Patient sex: M
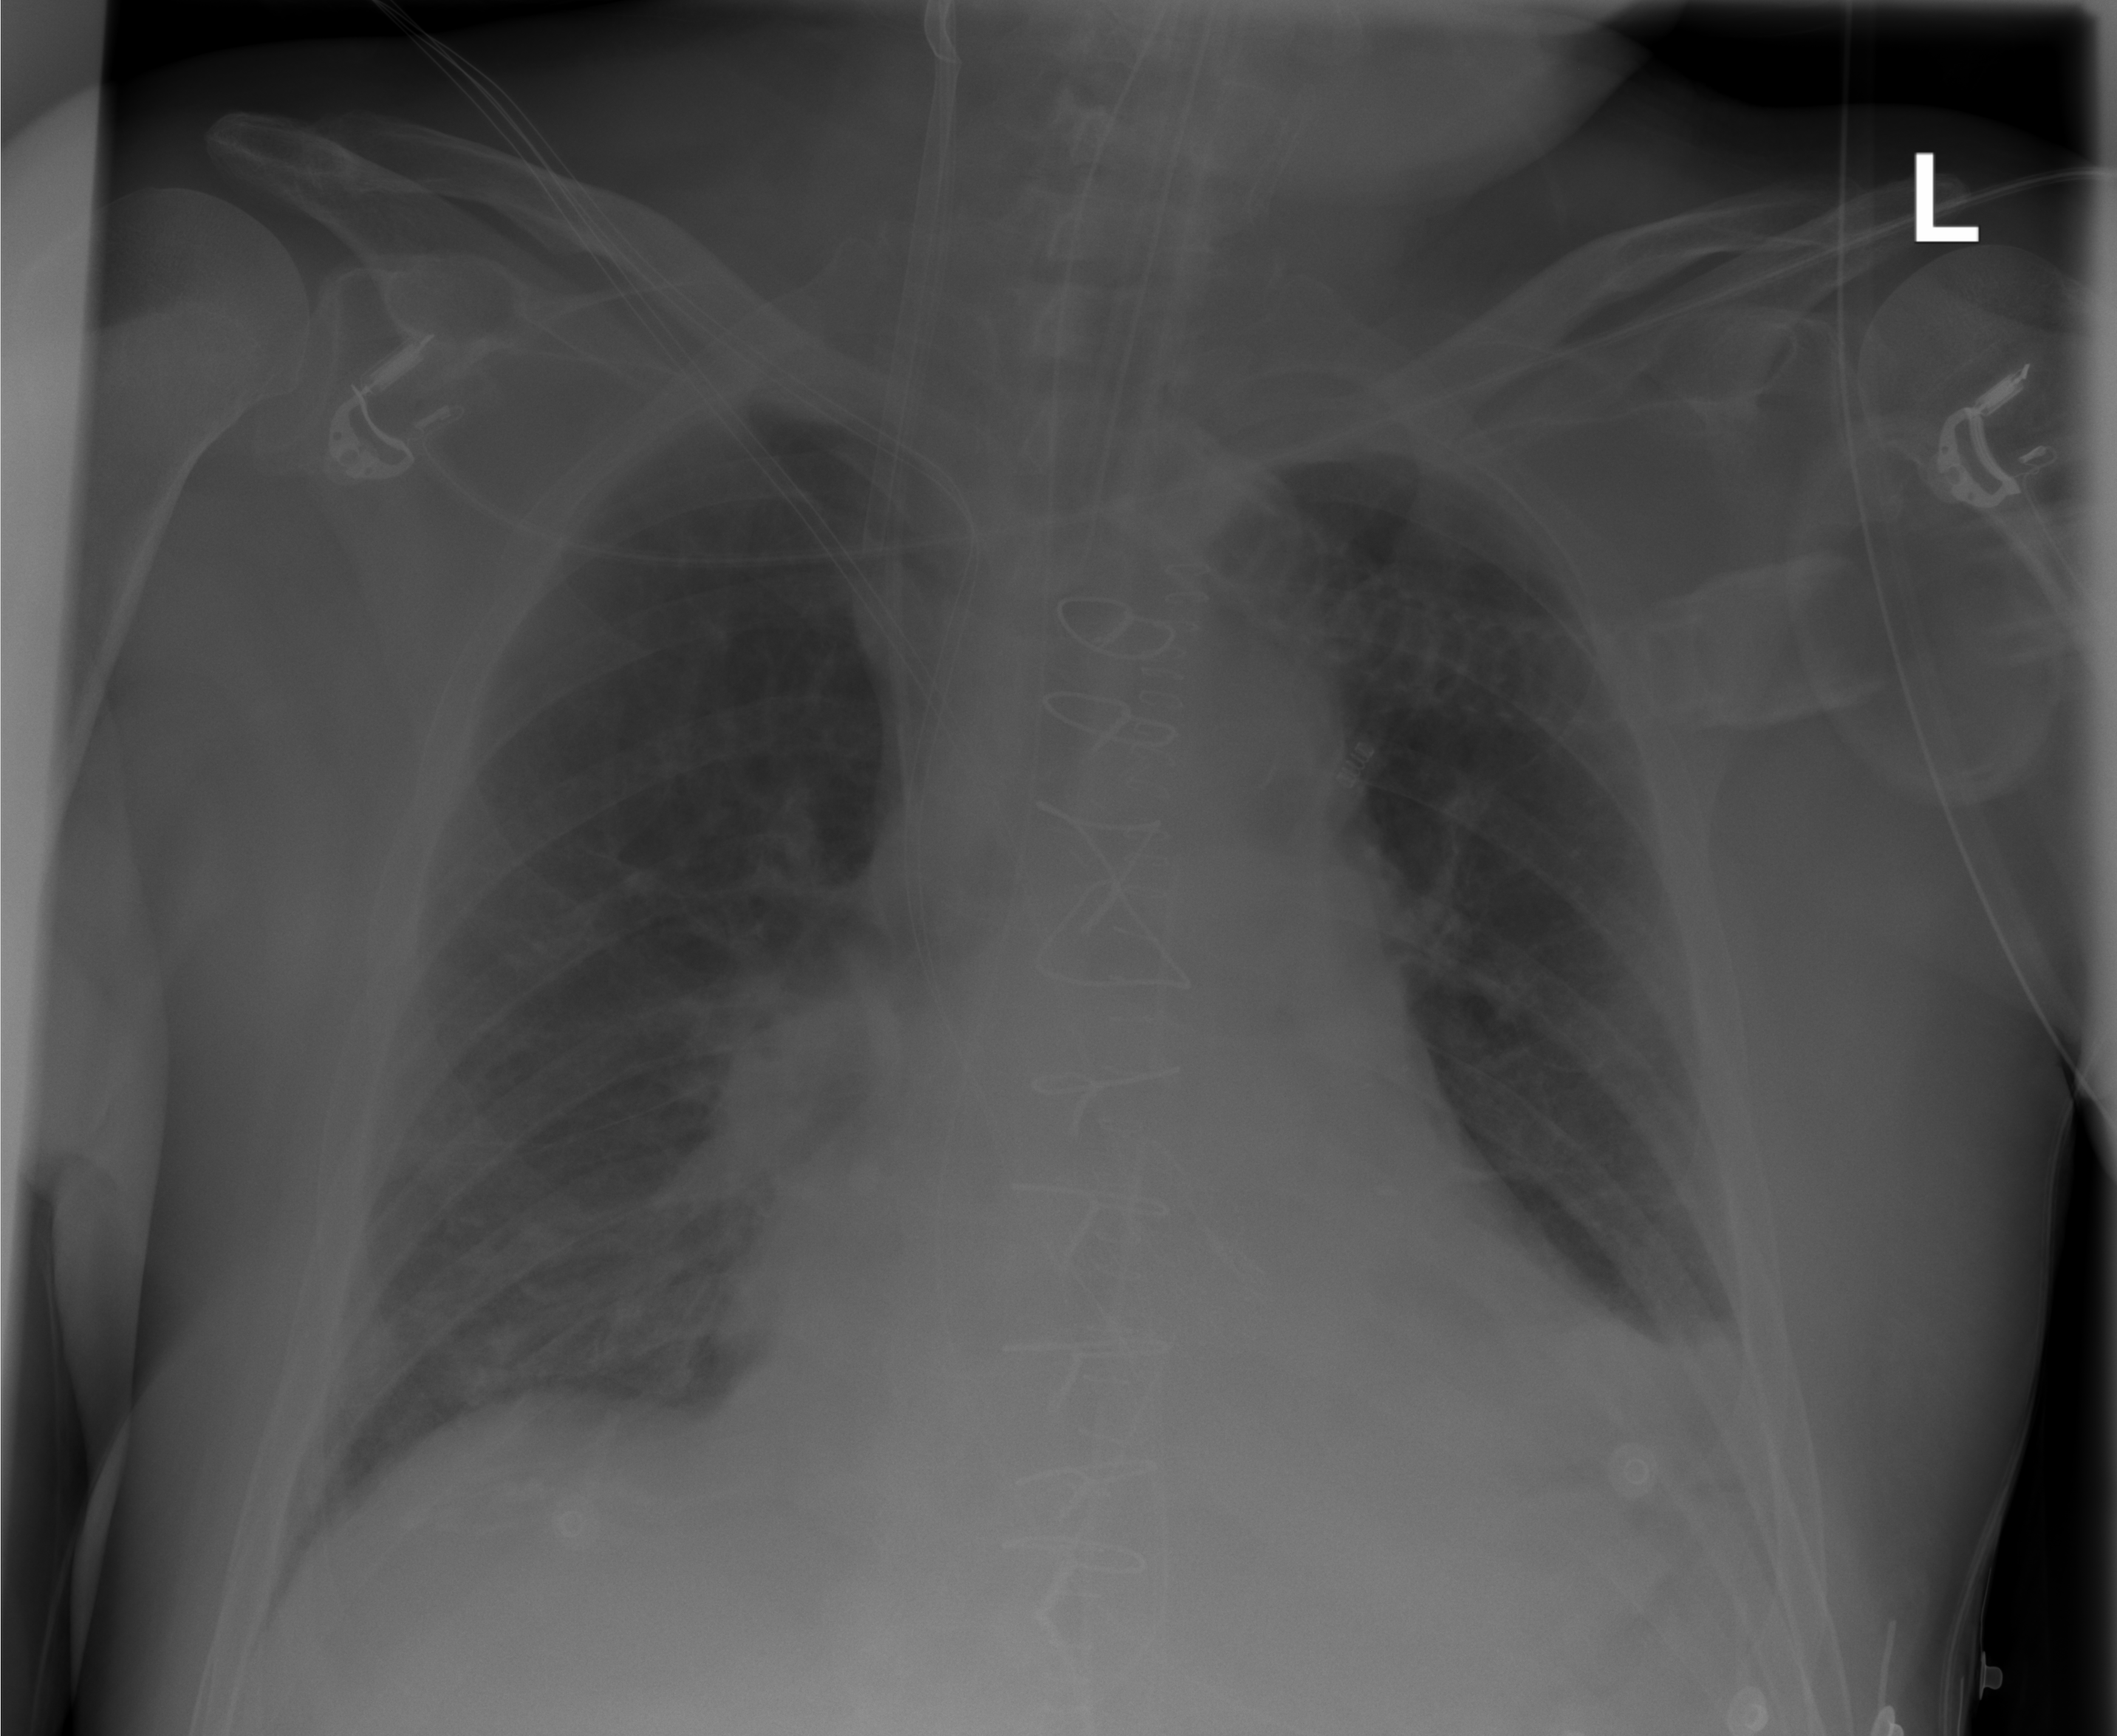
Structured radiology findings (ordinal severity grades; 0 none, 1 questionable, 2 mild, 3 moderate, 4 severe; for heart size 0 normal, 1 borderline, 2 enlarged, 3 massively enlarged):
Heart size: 2
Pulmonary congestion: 2
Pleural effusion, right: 0
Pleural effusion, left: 2
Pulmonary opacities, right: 0
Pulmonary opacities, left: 0
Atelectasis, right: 0
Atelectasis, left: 2